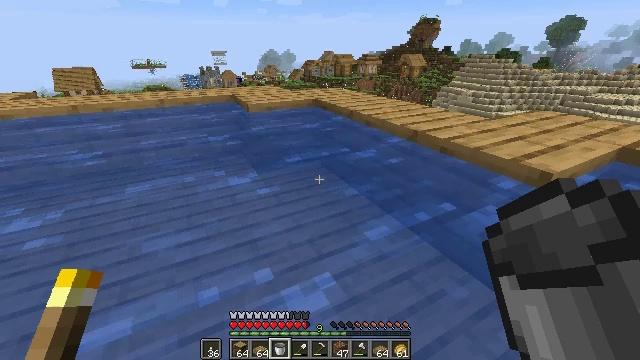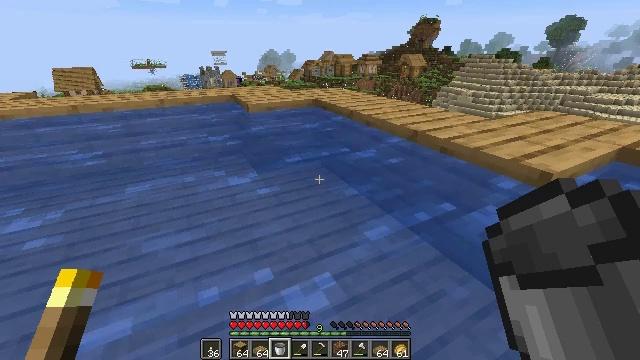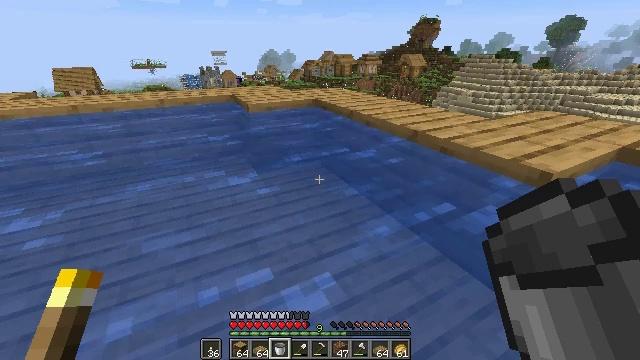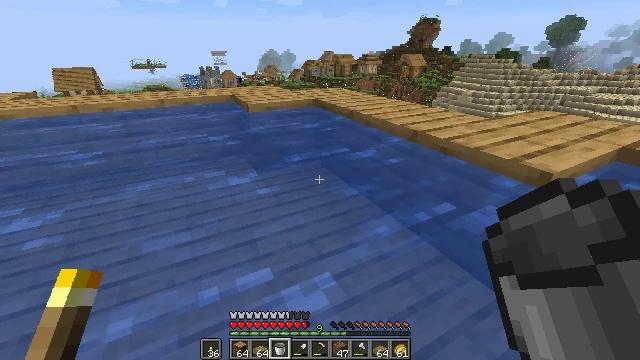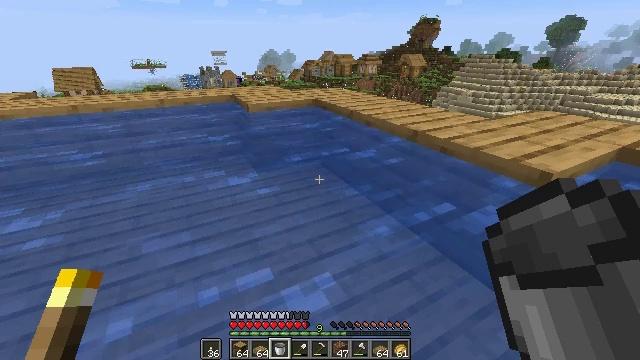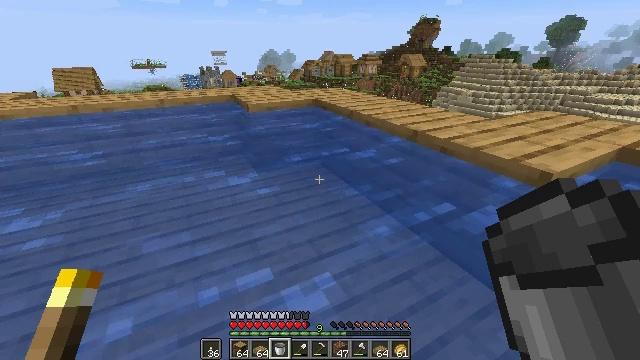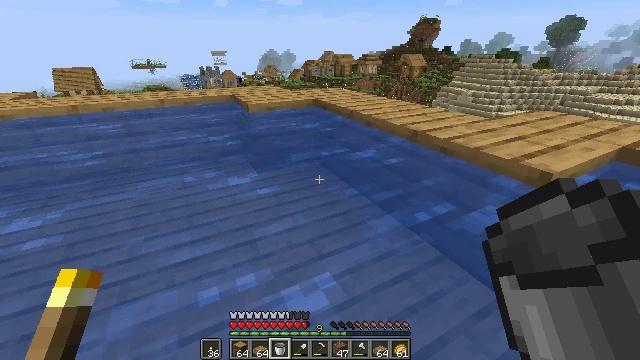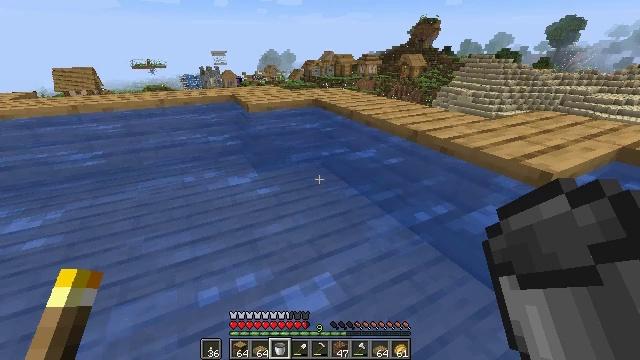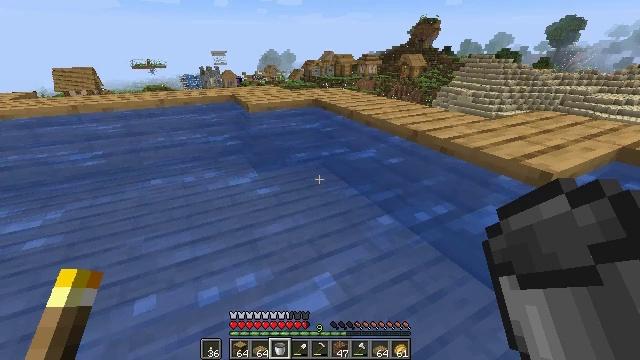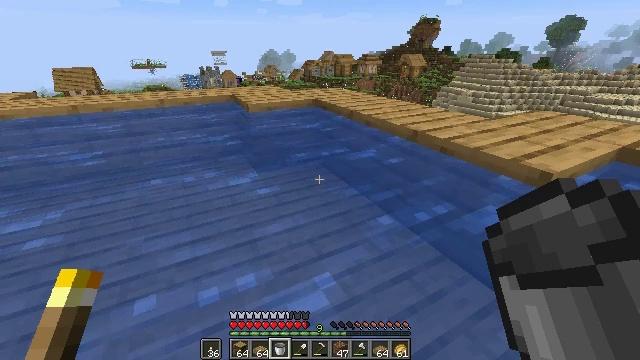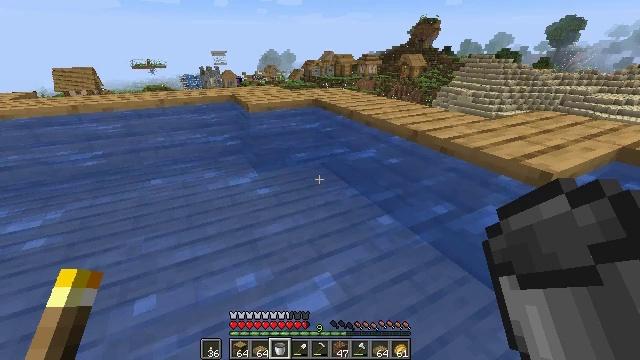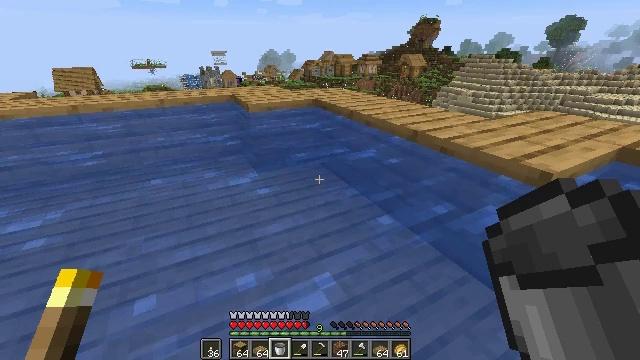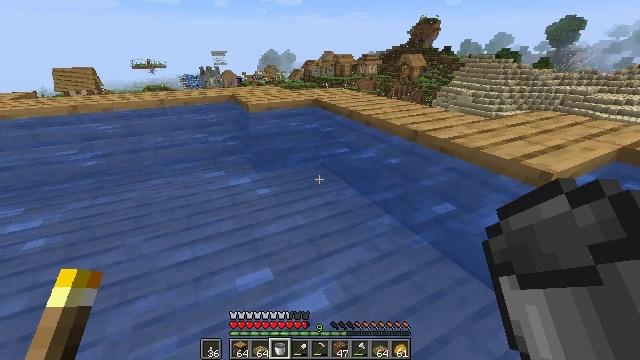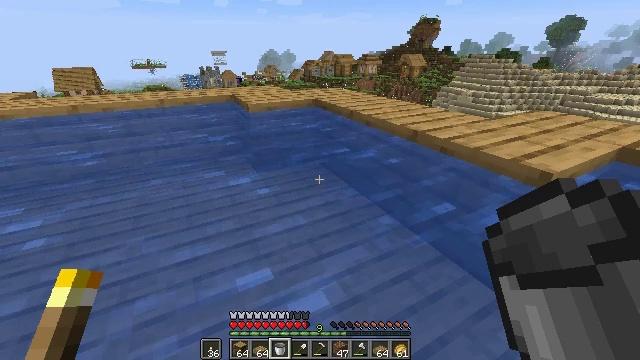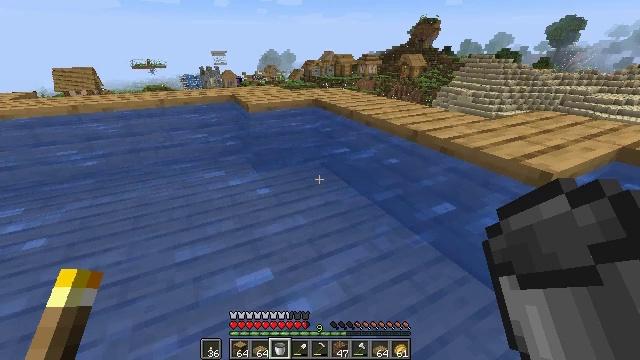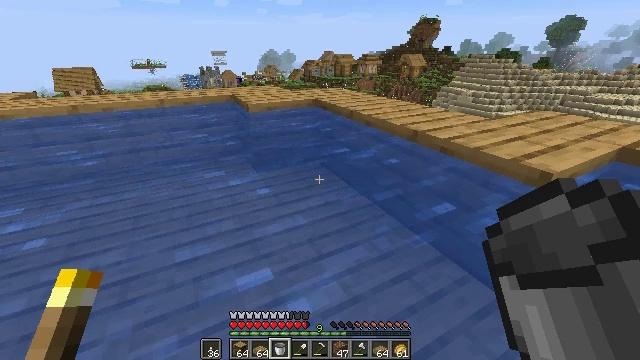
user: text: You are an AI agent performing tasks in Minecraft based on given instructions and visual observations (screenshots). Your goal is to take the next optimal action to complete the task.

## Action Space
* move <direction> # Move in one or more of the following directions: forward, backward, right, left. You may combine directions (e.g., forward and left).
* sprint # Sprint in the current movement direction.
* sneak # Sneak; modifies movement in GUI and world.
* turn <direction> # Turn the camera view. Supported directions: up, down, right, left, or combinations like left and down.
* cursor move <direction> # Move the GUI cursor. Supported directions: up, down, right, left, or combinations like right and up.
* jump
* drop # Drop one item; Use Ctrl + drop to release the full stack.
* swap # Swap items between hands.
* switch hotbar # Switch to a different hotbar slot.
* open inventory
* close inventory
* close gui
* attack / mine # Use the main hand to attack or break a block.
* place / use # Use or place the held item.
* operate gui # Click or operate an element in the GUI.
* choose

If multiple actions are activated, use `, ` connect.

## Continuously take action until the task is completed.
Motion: motion action
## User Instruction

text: Reclaim the oak slab from a structure.
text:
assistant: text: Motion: no_op
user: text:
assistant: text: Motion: no_op
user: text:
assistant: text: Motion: no_op
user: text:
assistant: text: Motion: no_op
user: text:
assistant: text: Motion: no_op
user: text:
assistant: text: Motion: no_op
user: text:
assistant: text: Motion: no_op
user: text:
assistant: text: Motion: no_op
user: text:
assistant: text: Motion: no_op
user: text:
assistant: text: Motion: no_op
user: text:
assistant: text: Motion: no_op
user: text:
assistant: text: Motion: no_op
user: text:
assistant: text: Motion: no_op
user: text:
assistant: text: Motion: no_op
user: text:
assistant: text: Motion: no_op
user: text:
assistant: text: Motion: no_op
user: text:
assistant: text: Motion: no_op
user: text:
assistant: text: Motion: no_op
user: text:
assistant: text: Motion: no_op
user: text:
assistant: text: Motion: no_op
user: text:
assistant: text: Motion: no_op
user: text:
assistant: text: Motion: no_op
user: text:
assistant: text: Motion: no_op
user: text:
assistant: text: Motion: no_op
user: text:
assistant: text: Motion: no_op
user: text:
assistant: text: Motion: no_op
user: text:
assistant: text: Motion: no_op
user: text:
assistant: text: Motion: no_op
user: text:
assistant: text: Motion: no_op
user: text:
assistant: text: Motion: no_op